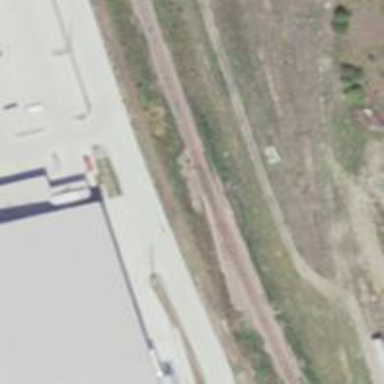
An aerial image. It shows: Rail spur service.